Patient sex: F
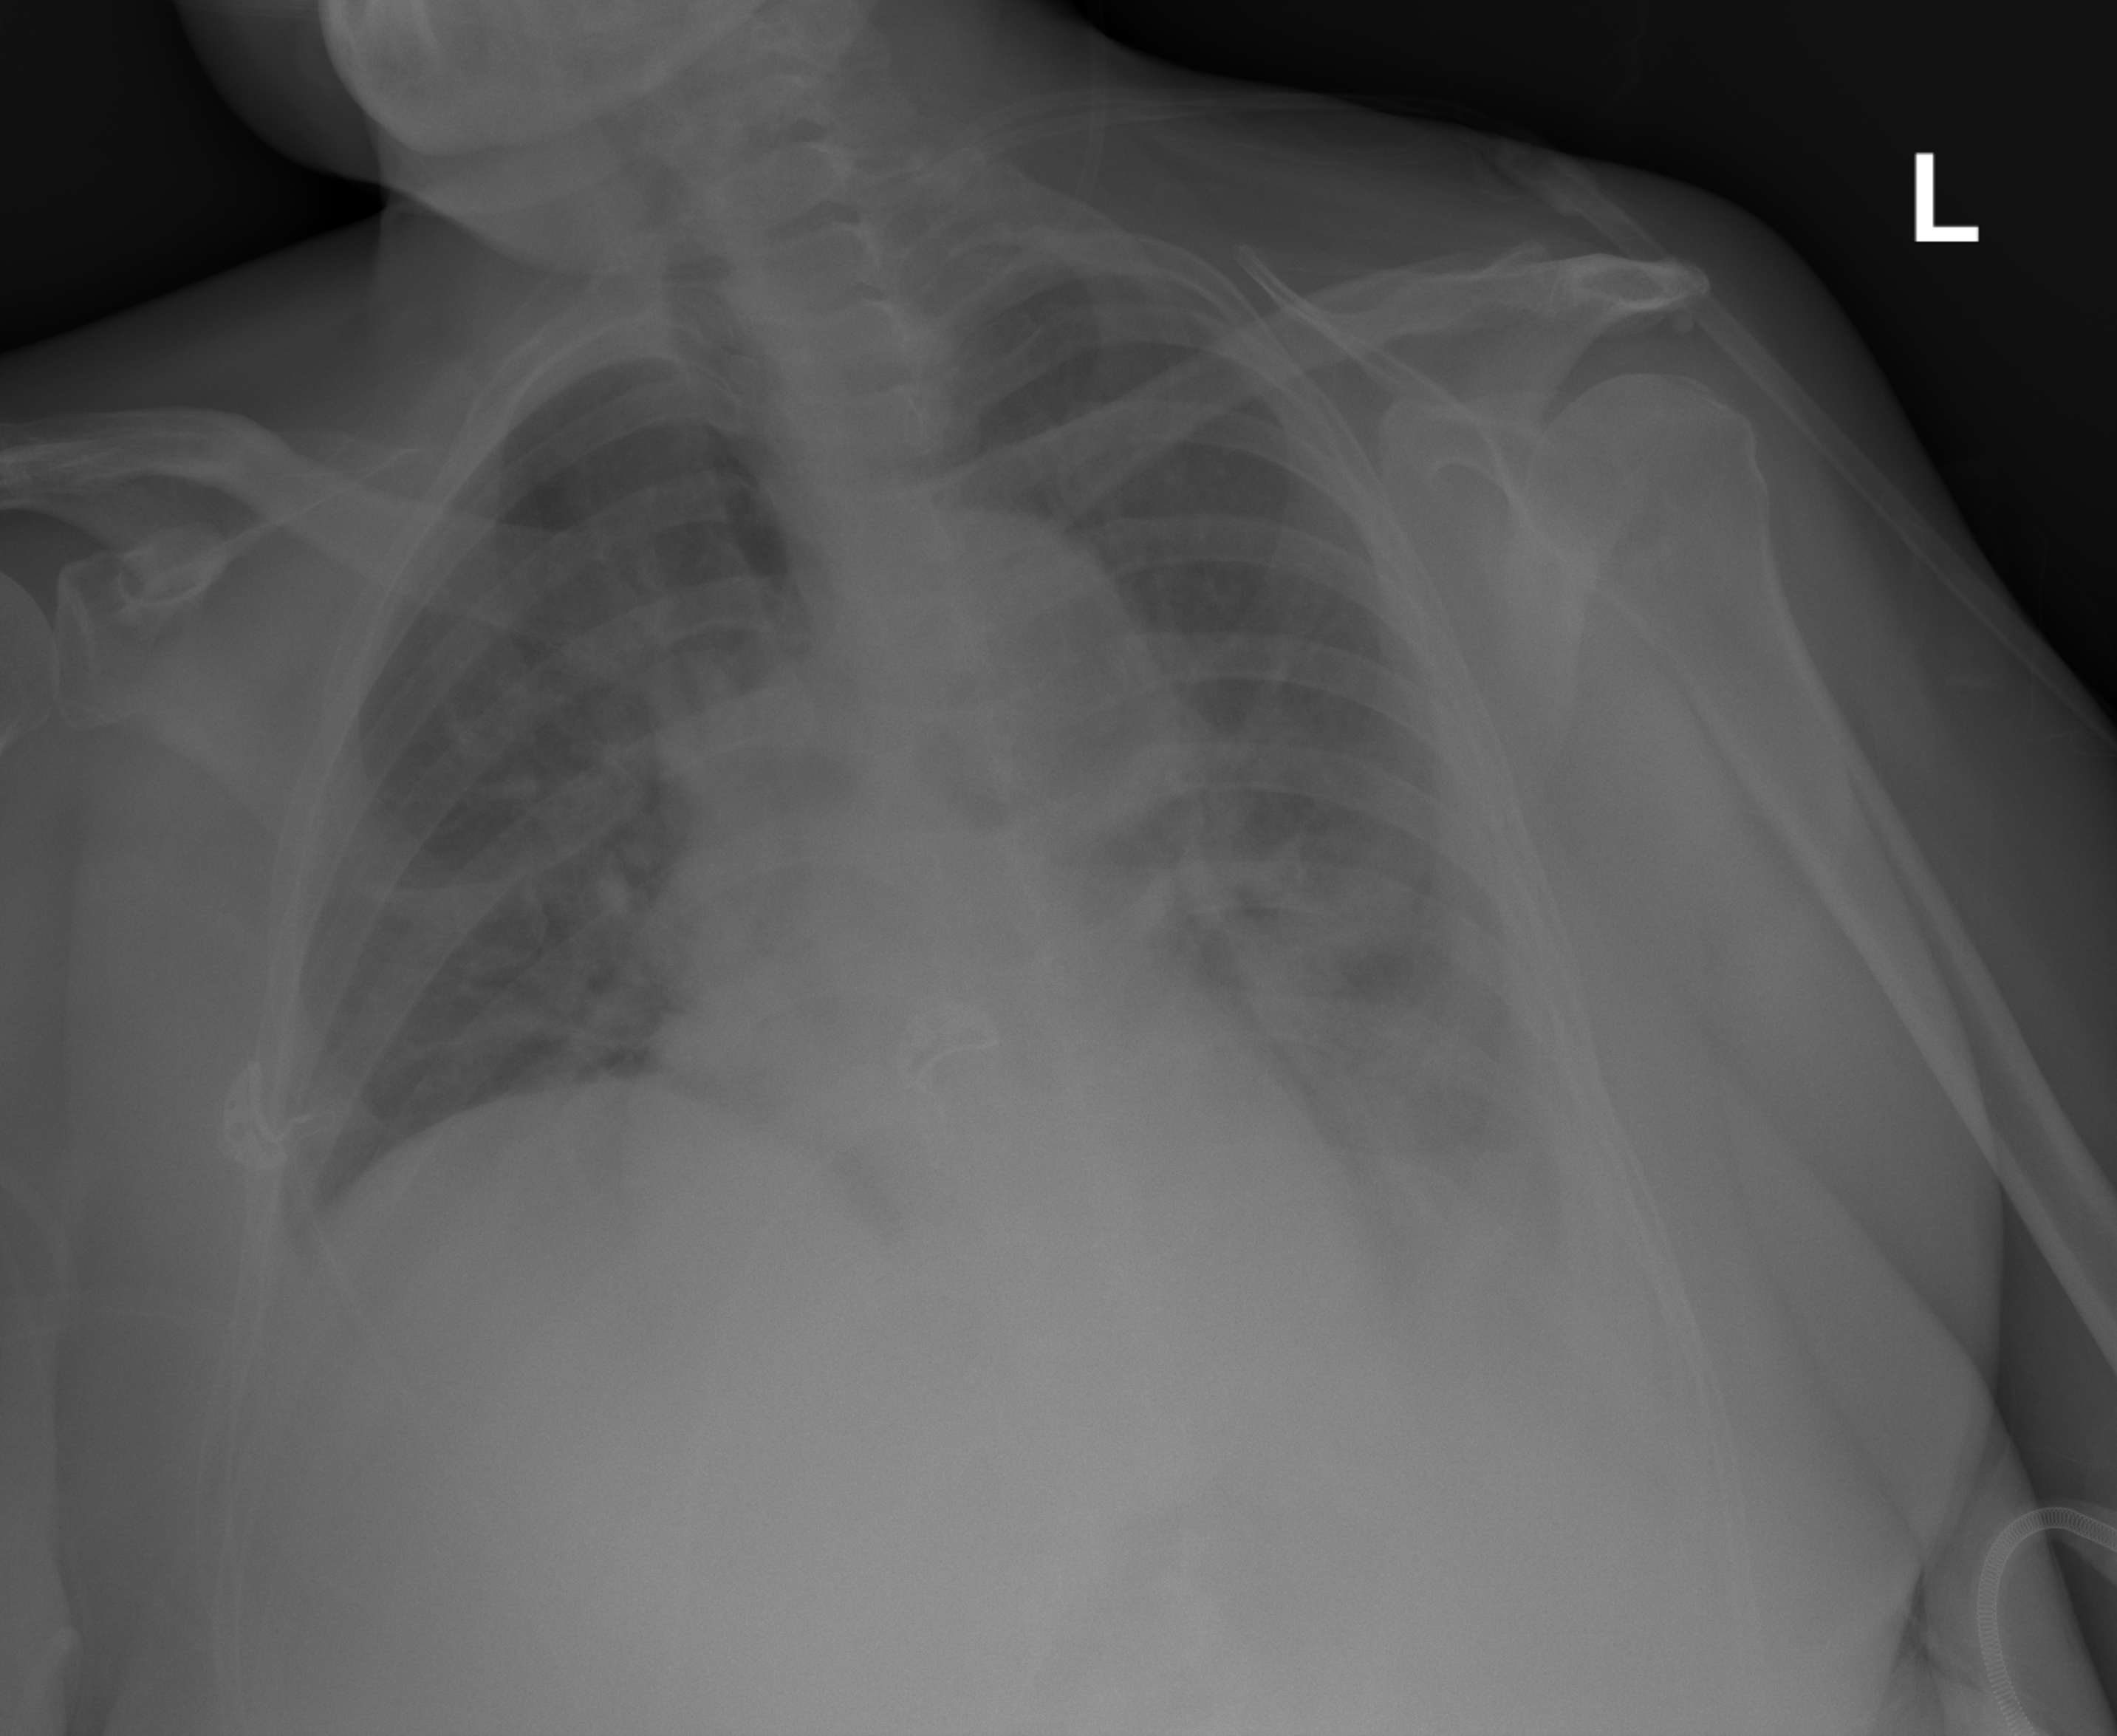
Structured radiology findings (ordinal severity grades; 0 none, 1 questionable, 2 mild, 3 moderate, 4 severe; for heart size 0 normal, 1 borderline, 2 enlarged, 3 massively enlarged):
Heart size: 2
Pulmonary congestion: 1
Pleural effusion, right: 1
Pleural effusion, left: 2
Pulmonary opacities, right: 0
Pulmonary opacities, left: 1
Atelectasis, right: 2
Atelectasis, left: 2